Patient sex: M
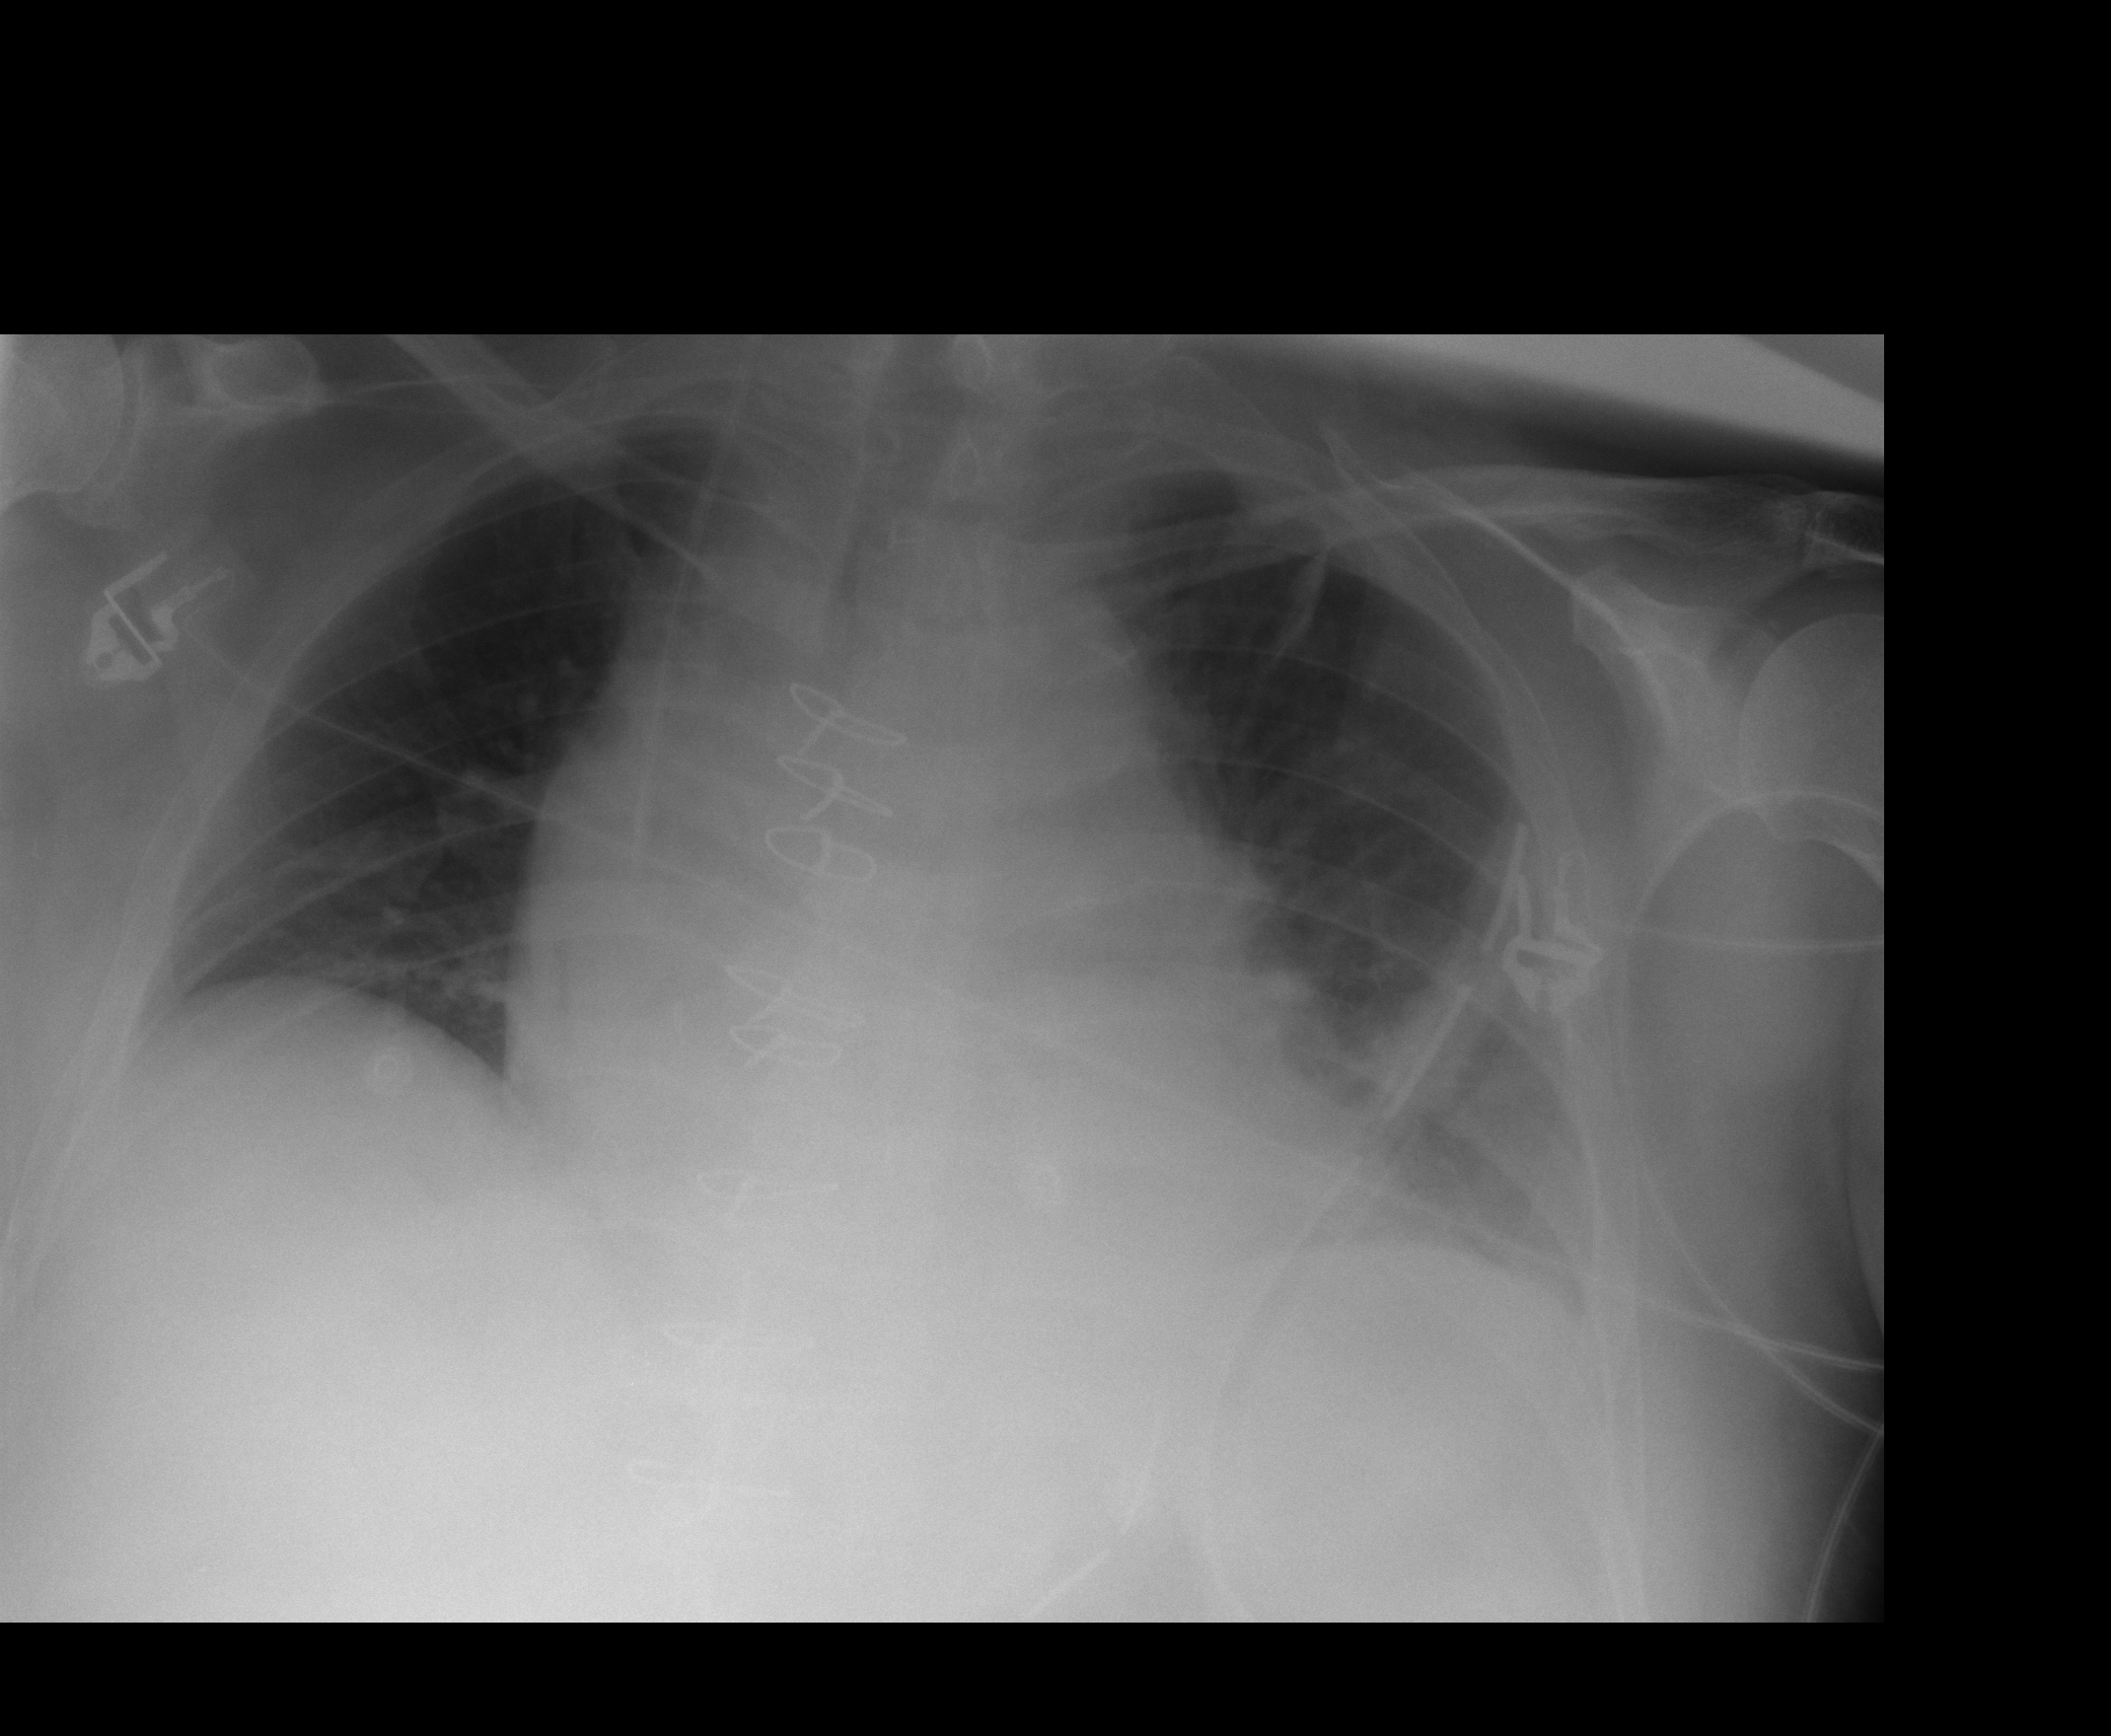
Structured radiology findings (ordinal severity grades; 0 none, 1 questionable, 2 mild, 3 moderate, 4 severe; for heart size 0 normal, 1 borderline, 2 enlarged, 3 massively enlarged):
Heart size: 2
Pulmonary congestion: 0
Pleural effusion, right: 0
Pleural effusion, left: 1
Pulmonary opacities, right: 0
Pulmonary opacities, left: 0
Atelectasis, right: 2
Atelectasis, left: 2